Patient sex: F
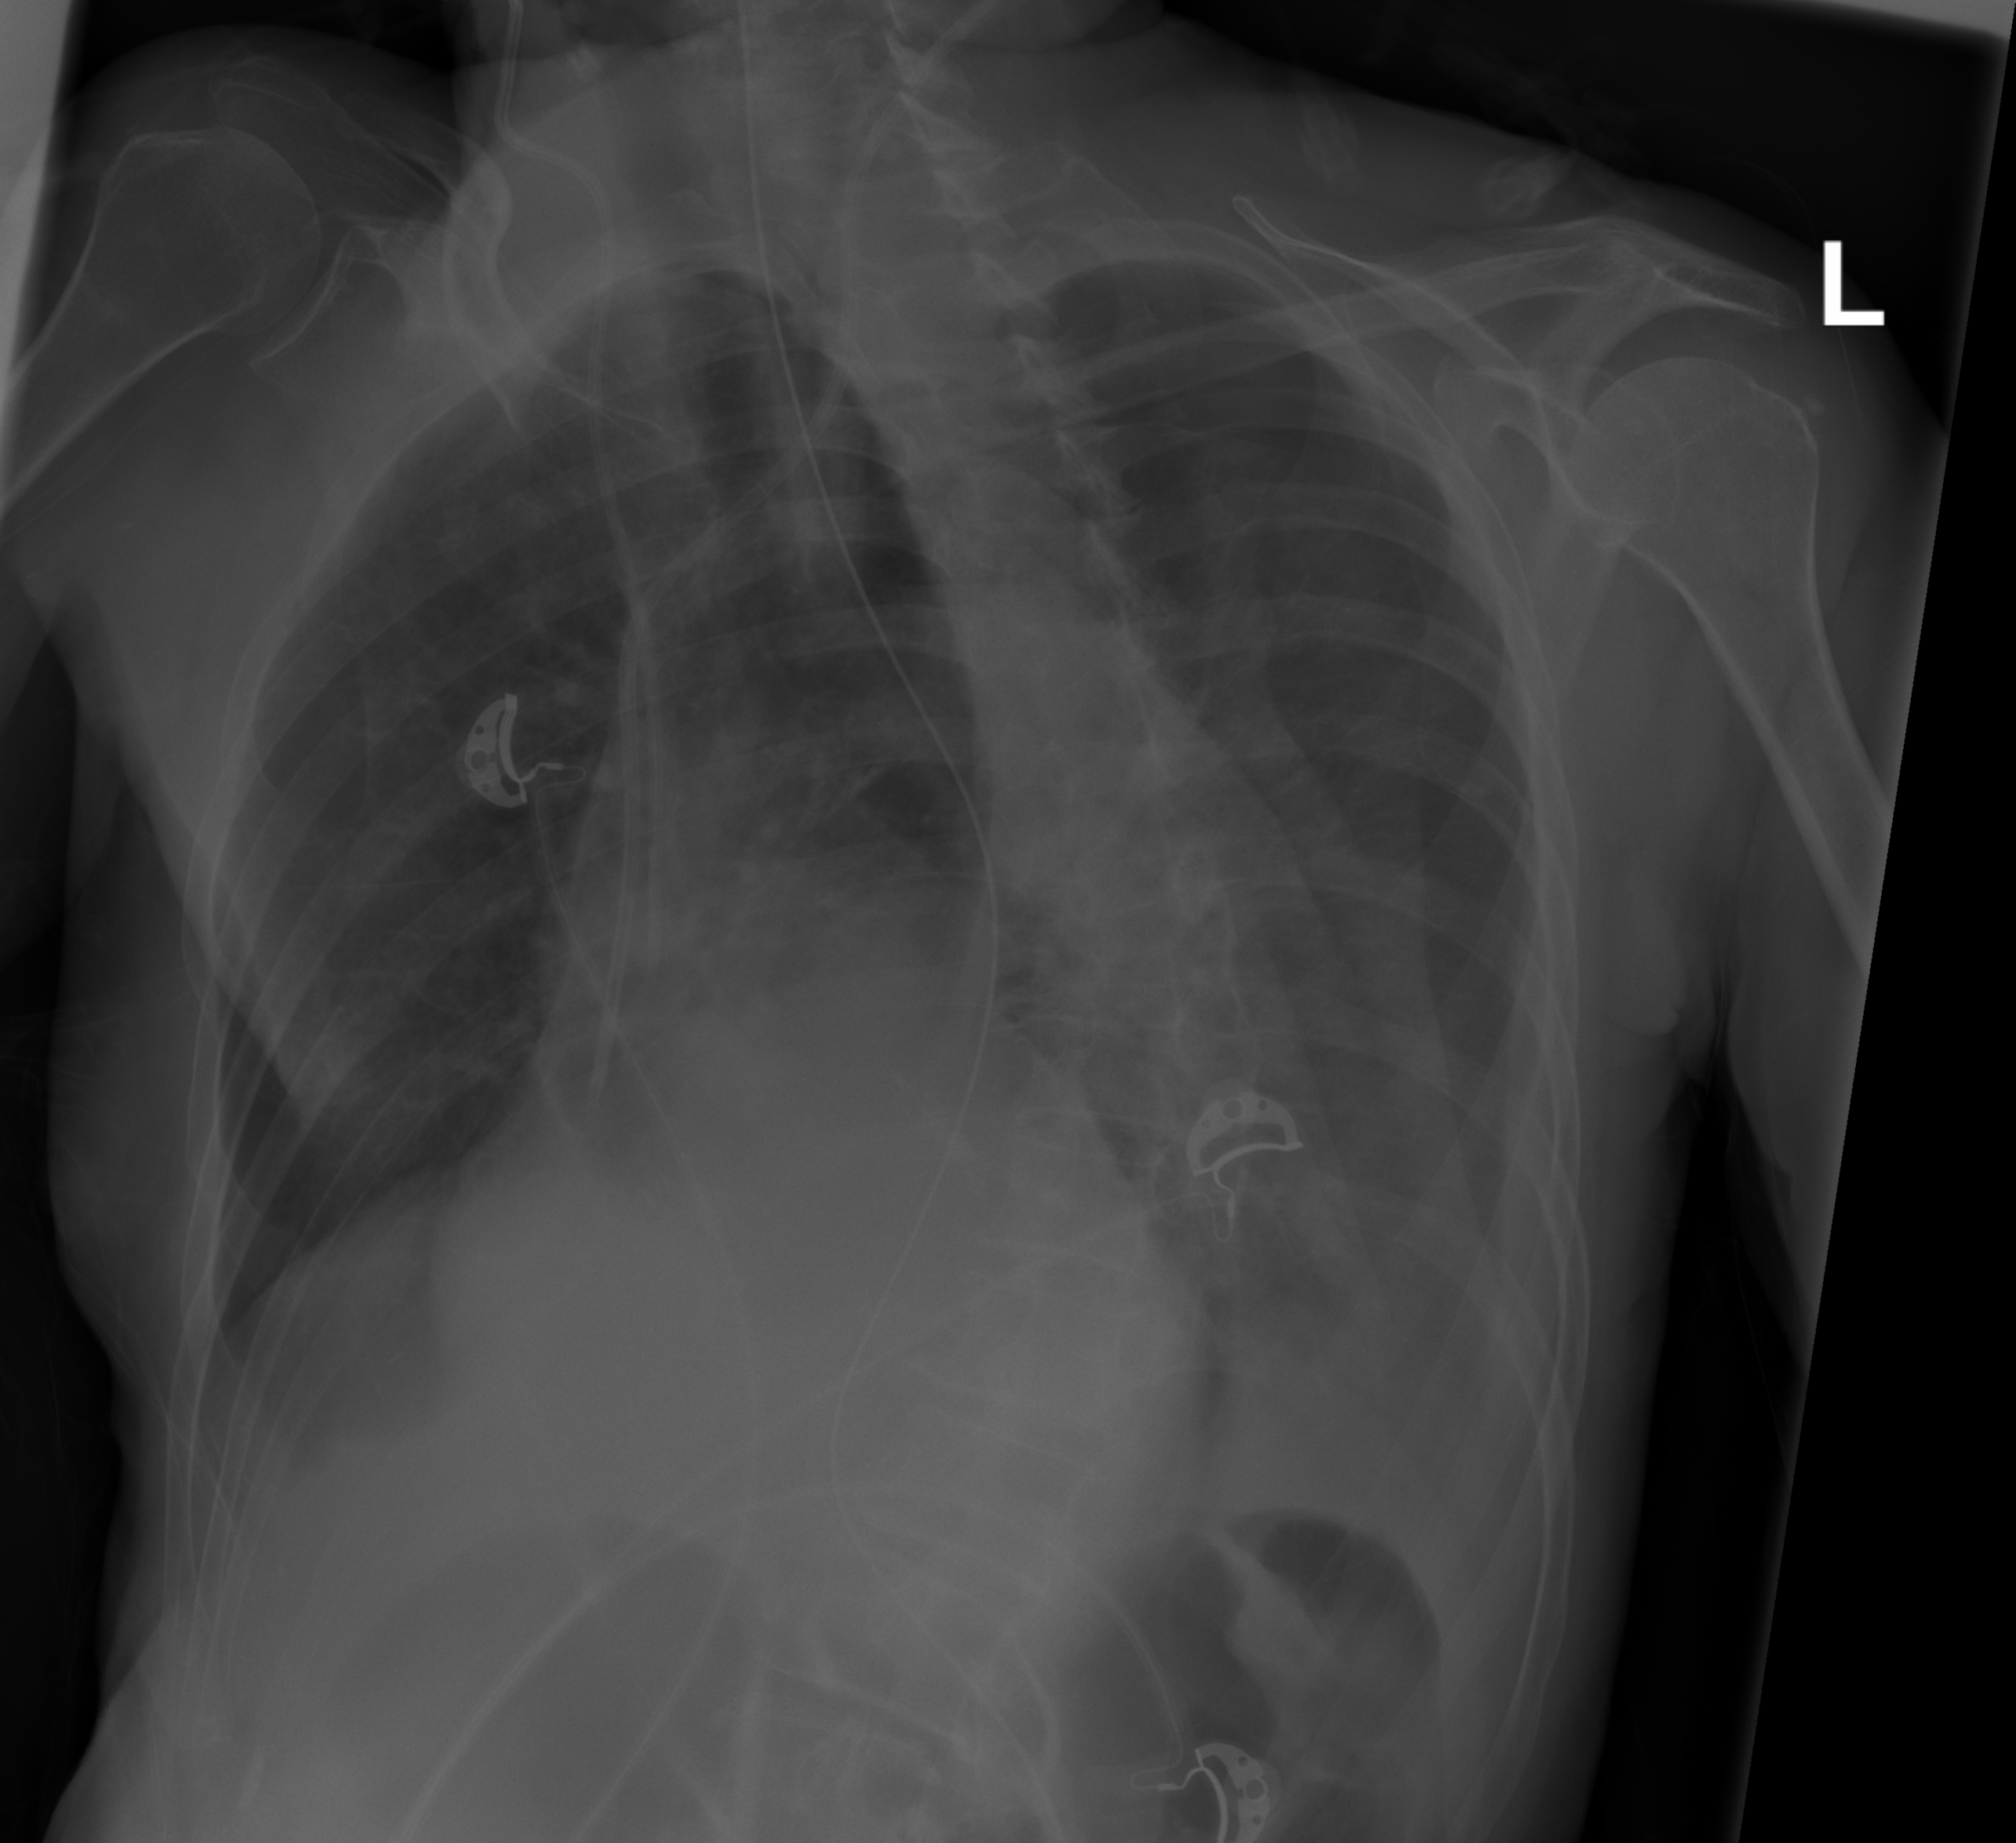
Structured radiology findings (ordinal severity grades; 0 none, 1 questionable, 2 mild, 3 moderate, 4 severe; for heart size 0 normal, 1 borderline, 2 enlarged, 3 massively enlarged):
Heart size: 2
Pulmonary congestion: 0
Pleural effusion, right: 0
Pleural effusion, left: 0
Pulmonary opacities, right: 2
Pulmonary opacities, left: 0
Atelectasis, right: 0
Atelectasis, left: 0